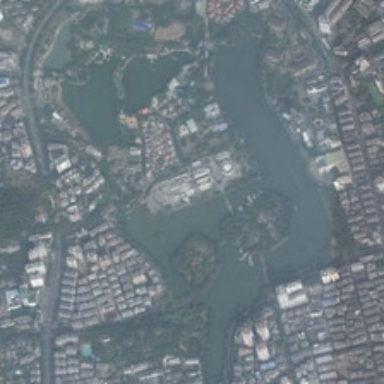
Many buildings are around a park with a large pond and many green trees .